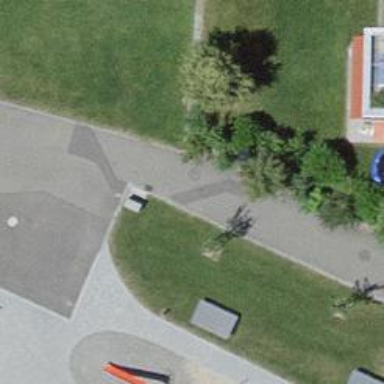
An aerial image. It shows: Bollard.